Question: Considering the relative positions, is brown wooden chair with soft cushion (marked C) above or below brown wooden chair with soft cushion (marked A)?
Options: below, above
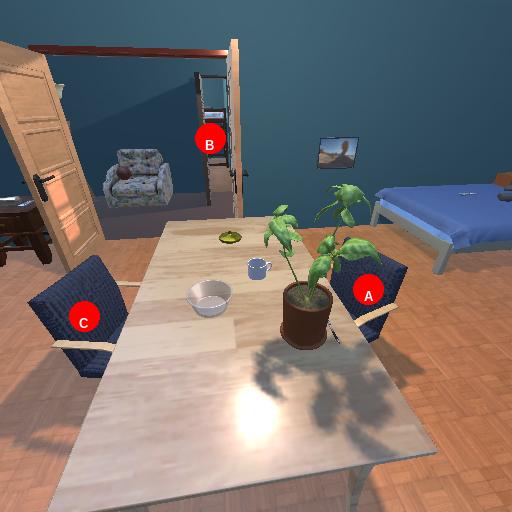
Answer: below